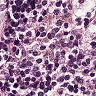
Metastatic tissue present: no